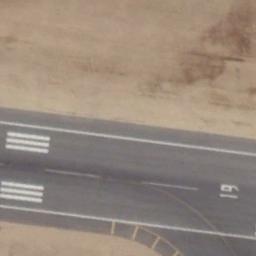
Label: runway